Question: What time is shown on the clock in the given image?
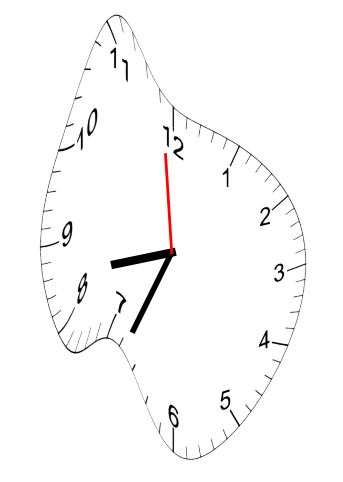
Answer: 08:33:59